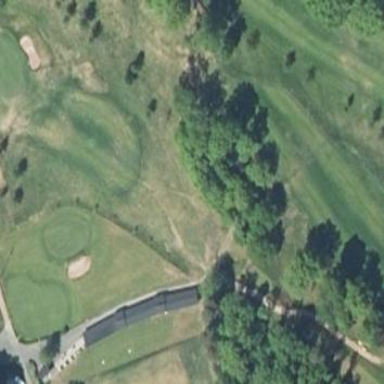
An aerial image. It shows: Golf fairway surrounded by grass.